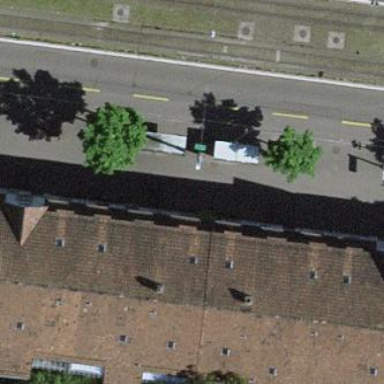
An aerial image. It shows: Apartments housed in building with gambrel roof.